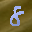
Label: 8